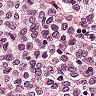
Metastatic tissue present: yes